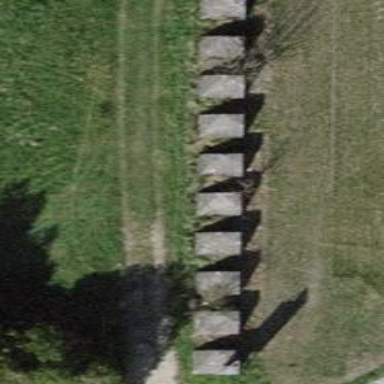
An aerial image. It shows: Block barrier.